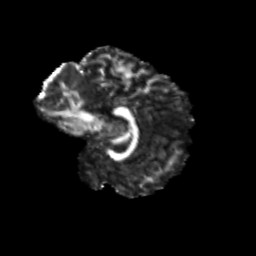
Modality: FA
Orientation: sagittal
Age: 19
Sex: female
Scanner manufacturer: siemens
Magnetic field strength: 3 T
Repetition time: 3.5 s
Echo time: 0.113 s